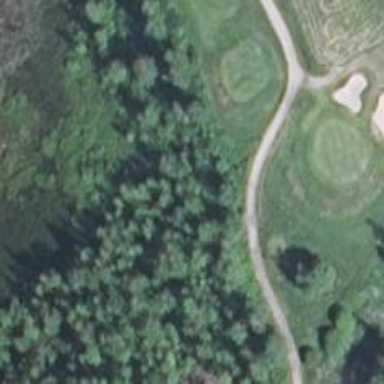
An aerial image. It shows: Service road designated as golf cart path.